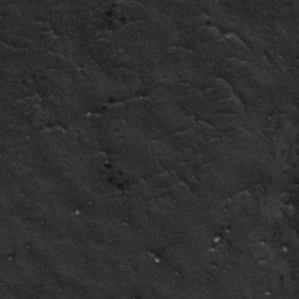
Label: frost